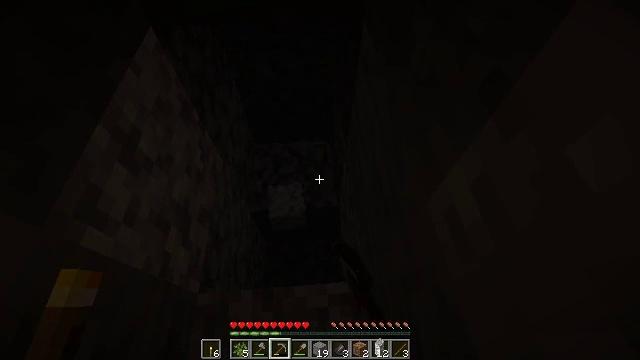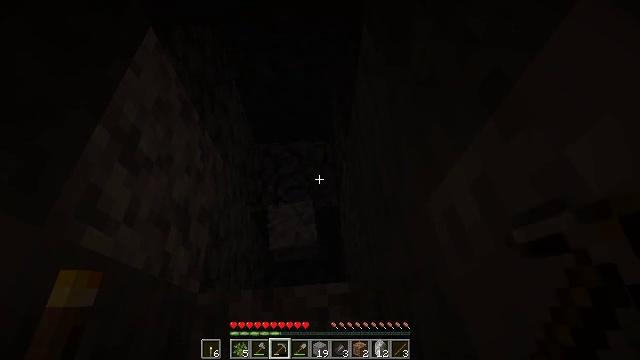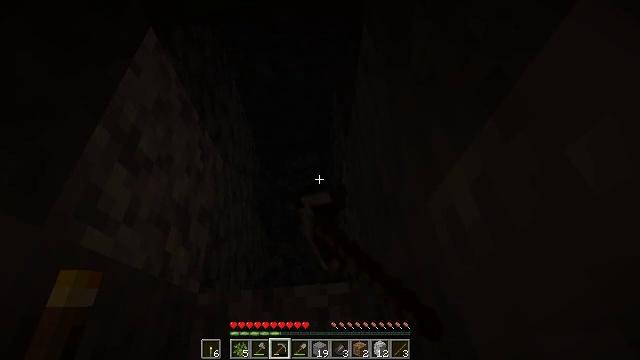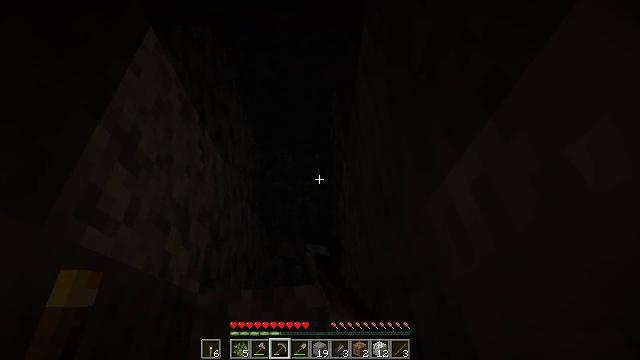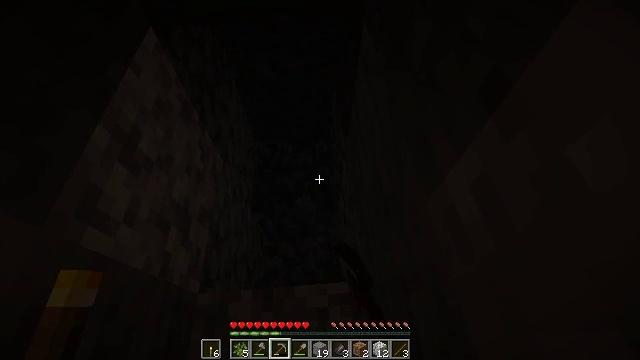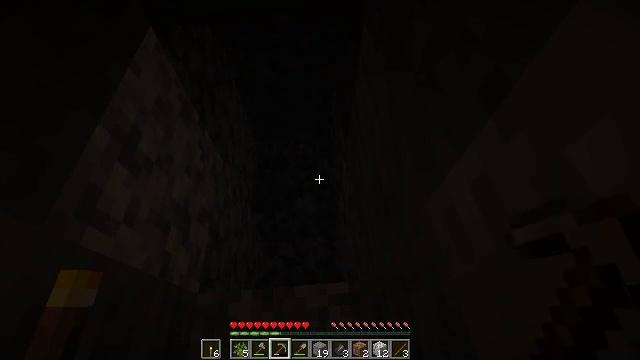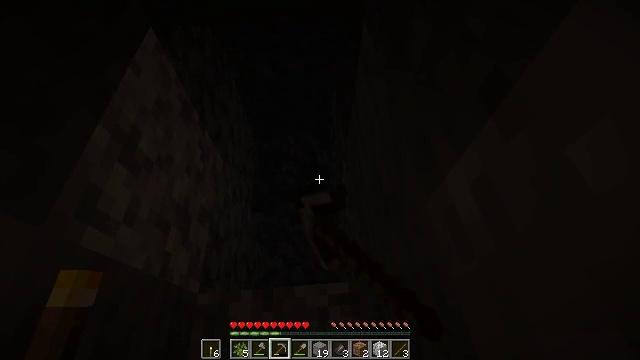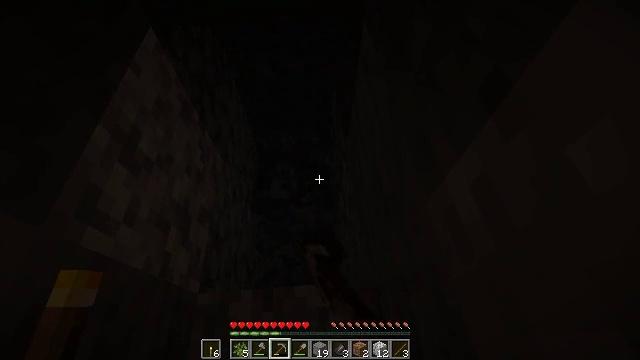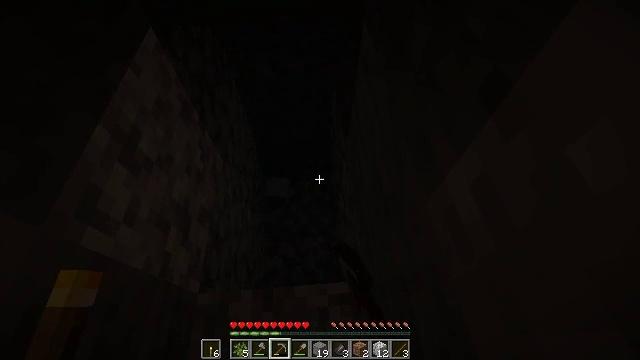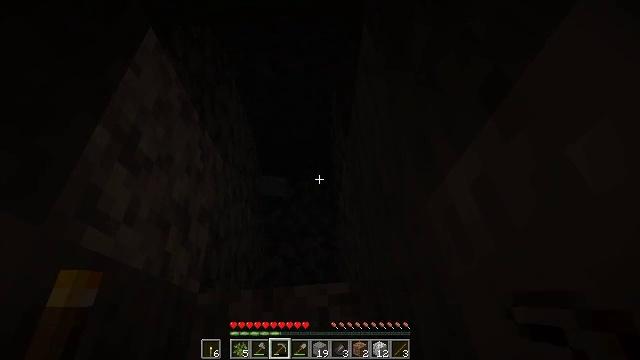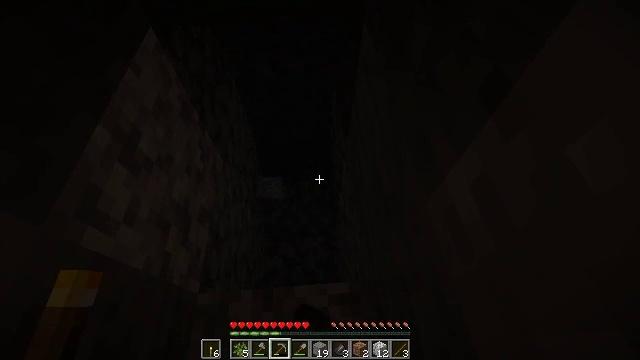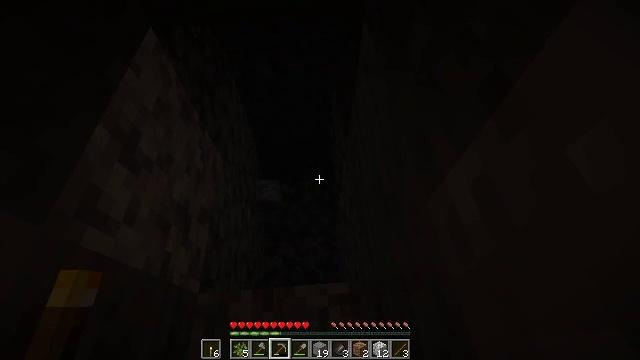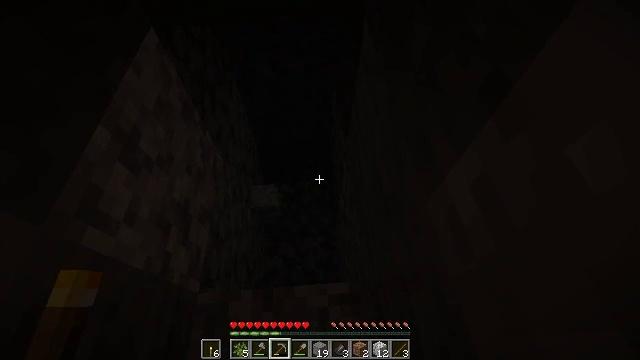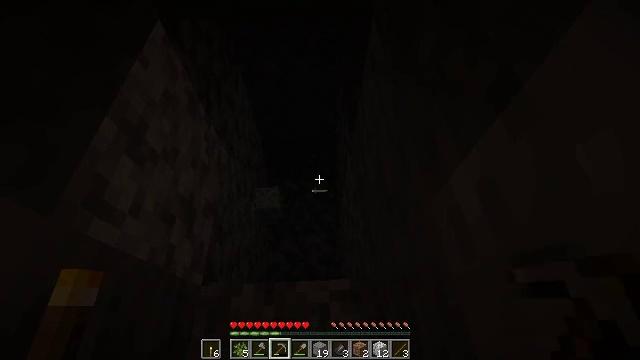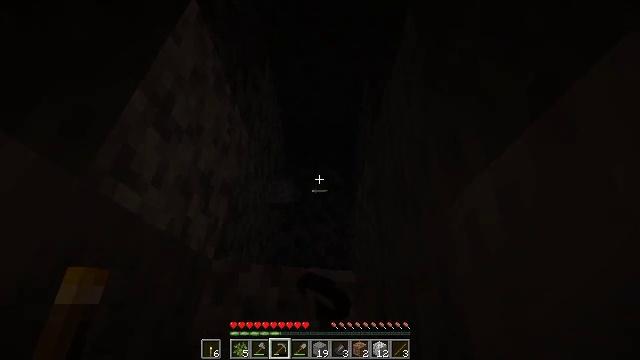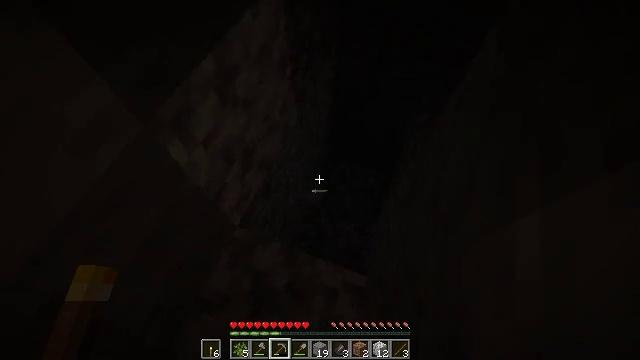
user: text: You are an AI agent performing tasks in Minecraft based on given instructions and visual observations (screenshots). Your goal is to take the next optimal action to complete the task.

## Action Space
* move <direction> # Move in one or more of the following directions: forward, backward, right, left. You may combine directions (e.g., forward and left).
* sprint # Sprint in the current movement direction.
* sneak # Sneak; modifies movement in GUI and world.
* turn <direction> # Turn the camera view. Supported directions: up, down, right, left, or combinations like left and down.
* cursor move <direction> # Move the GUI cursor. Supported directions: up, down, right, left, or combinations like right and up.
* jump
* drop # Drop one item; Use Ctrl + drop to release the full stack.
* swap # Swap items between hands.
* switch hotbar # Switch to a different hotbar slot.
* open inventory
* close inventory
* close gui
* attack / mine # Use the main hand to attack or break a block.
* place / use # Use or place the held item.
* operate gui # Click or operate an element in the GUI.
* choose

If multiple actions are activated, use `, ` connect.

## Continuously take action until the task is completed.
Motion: motion action
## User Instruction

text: Gather stone by using a pickaxe.
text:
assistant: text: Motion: attack / mine
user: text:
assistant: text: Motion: attack / mine
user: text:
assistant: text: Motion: attack / mine
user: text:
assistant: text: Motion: attack / mine
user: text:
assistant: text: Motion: attack / mine
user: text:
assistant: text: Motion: attack / mine
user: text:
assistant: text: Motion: attack / mine
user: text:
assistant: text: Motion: attack / mine
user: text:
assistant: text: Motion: attack / mine
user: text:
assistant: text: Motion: attack / mine
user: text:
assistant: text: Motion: attack / mine
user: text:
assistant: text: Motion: attack / mine
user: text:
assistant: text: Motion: turn left
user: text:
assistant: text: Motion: turn left and down
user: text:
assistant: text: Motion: turn left and down
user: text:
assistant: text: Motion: turn left and up
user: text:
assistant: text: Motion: turn left and up
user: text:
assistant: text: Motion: turn left and up
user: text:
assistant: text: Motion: turn left and up
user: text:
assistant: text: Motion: turn left and up
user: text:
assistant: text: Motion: turn left and up
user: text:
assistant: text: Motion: turn left
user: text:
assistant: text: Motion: no_op
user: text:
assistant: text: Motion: no_op
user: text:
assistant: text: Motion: no_op
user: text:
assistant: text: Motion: turn left and up
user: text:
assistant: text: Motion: no_op
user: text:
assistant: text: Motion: use / place
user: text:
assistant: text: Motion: use / place
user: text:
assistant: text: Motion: use / place